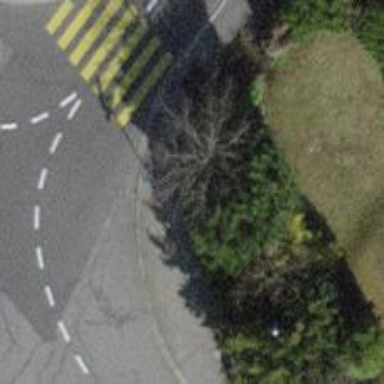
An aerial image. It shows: Kerb serving as barrier.